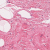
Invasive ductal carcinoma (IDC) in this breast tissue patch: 0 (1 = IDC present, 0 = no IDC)